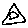
Label: triangle